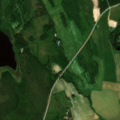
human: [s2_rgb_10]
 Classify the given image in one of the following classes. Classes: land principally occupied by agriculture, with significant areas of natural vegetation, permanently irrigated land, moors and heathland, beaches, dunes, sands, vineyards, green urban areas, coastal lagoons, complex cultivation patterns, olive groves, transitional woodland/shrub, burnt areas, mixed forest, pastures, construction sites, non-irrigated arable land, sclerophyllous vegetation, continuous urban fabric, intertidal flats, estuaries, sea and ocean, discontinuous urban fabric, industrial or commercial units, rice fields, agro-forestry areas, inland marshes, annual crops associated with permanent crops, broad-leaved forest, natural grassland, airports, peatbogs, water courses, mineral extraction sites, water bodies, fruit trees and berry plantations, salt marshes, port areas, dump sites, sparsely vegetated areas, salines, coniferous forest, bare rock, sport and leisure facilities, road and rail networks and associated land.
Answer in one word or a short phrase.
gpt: non-irrigated arable land, land principally occupied by agriculture, with significant areas of natural vegetation, mixed forest, transitional woodland/shrub